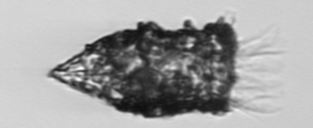
Label: Tintinnopsis